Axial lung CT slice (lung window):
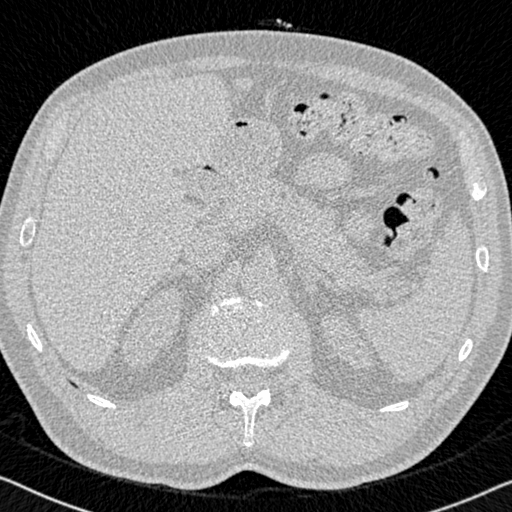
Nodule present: no